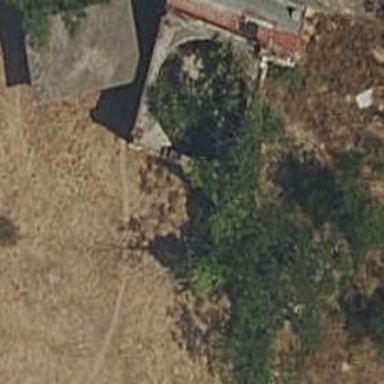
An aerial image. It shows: Ruins of historic church.